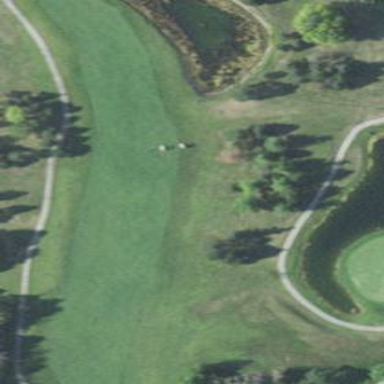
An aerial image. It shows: Rough area in golf course.